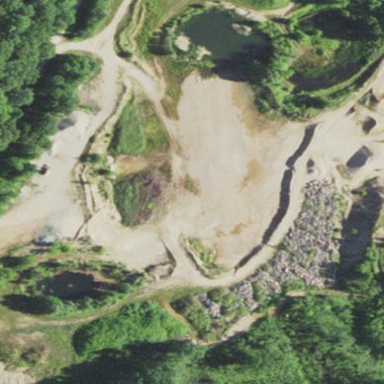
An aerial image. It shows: Quarry area.